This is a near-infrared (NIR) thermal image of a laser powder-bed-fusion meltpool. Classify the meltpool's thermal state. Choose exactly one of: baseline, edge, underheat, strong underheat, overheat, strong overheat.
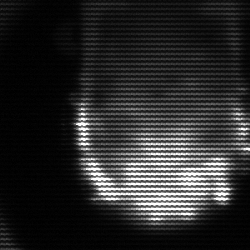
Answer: baseline